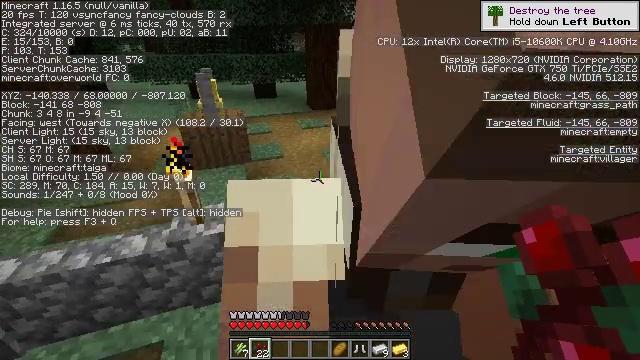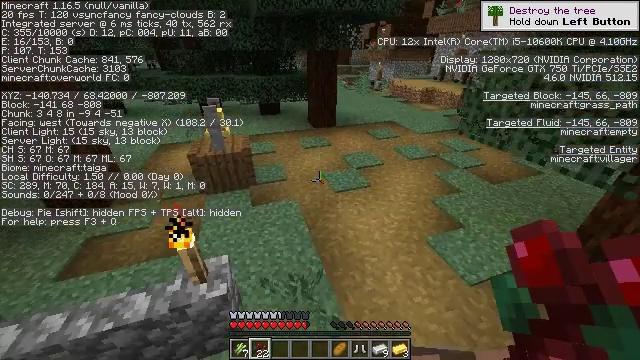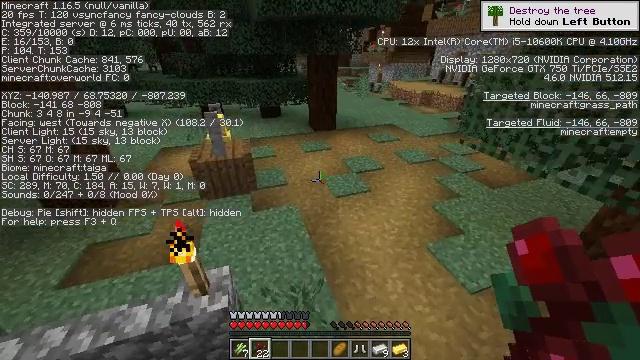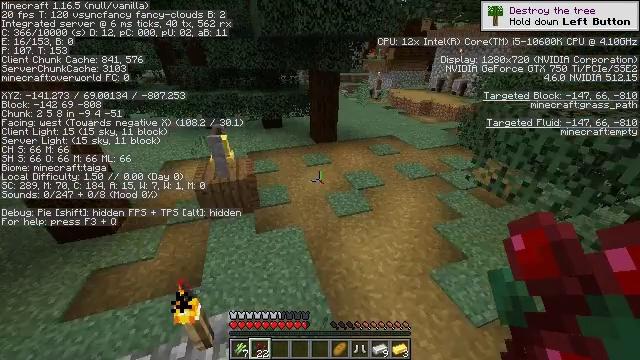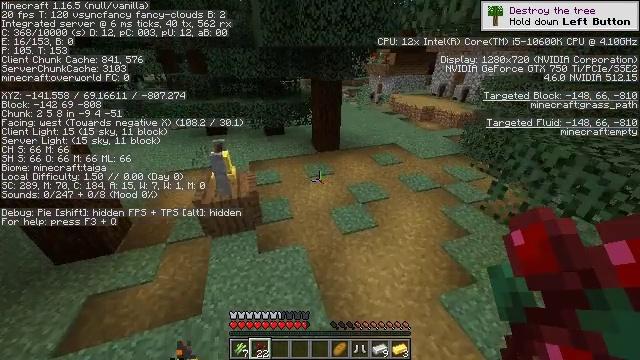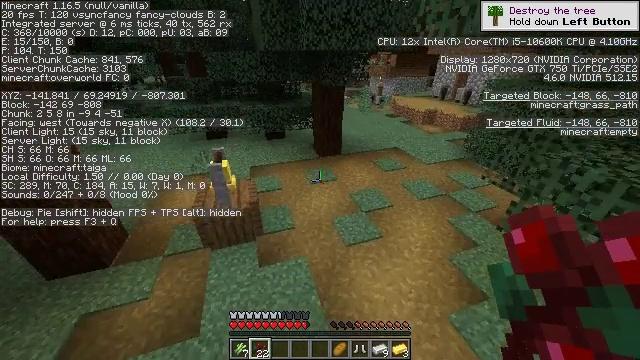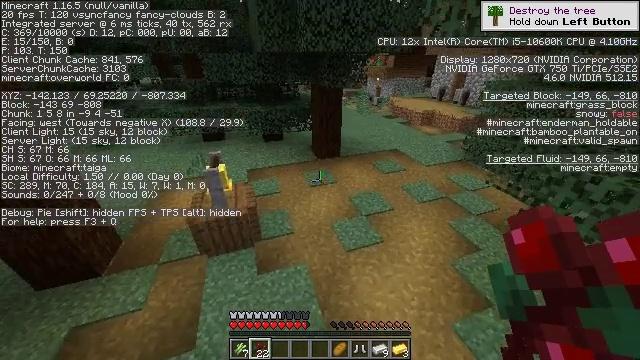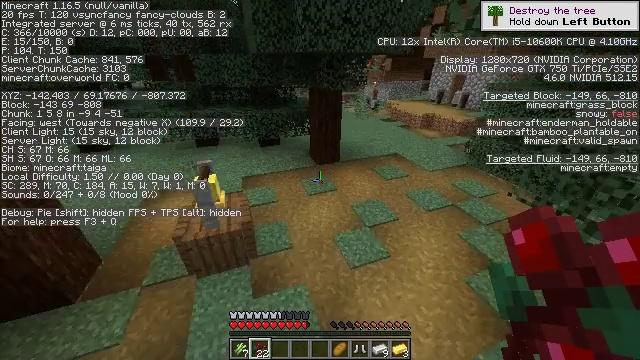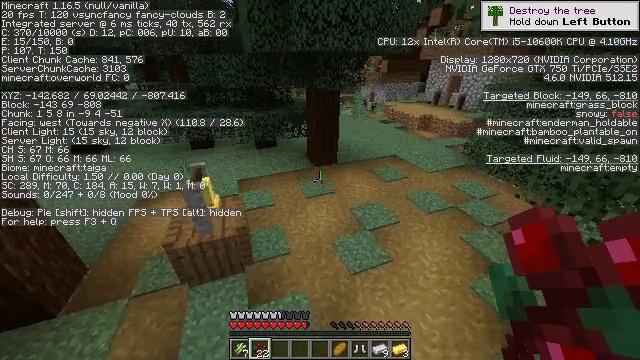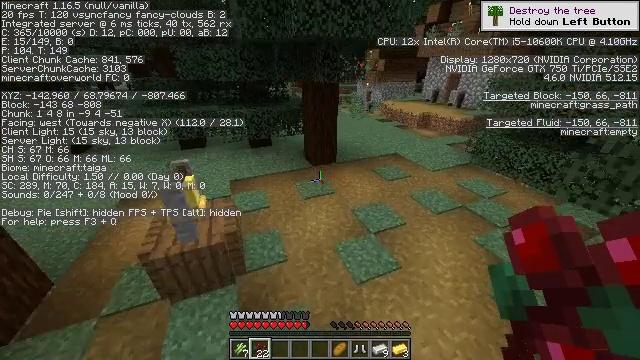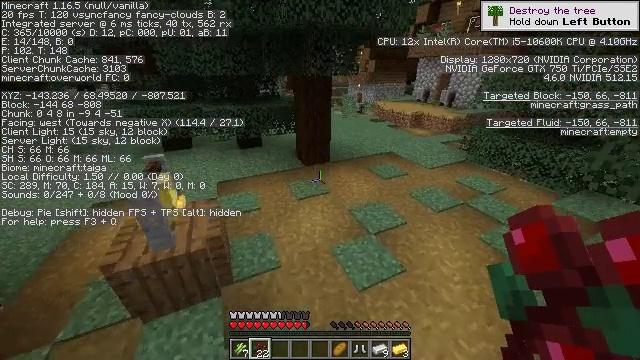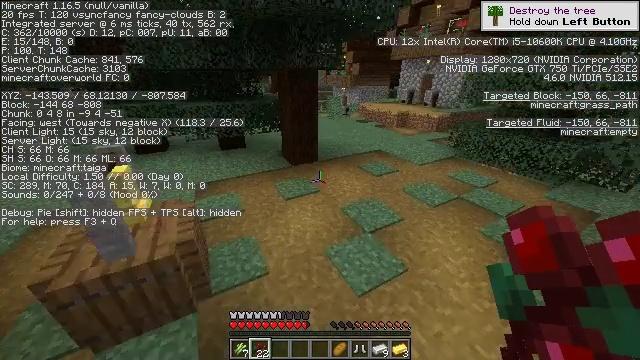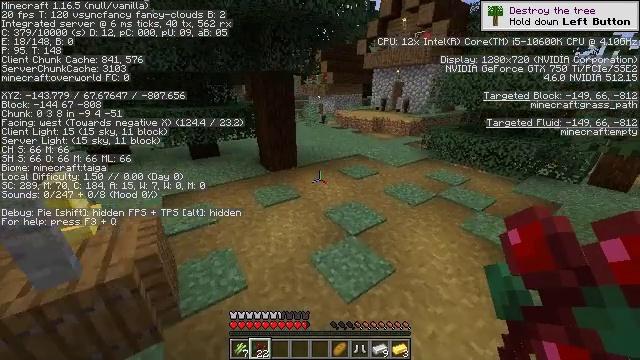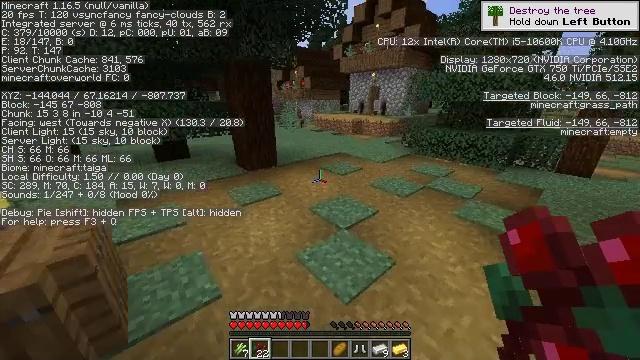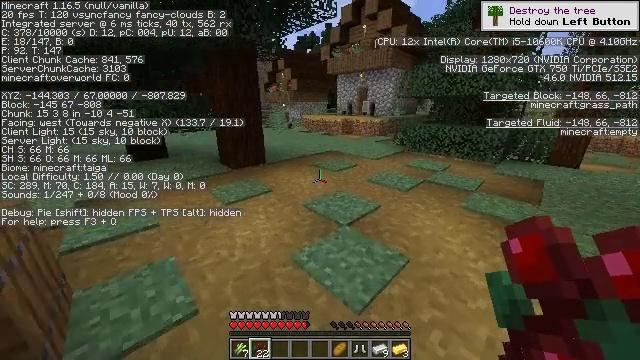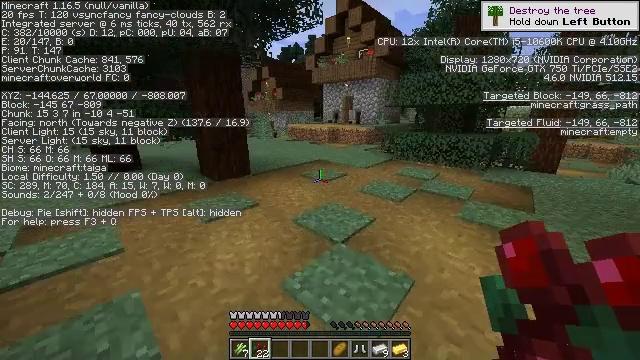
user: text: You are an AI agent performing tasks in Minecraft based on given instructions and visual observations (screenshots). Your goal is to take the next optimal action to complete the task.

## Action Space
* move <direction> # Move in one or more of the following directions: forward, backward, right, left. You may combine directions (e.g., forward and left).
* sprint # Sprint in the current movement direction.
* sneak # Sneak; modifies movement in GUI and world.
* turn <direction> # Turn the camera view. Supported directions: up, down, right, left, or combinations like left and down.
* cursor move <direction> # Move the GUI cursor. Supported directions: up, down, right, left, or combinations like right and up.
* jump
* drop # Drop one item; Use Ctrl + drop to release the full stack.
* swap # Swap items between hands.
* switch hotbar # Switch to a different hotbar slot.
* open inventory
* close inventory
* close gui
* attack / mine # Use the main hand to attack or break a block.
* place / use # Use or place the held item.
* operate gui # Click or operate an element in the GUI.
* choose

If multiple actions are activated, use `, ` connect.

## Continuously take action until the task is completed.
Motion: motion action
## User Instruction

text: Gather a pumpkin block.
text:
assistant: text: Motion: move forward, sprint, jump
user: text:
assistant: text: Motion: move forward, sprint, jump
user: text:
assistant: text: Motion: move forward, jump
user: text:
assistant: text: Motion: move forward, jump
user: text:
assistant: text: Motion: move forward, jump
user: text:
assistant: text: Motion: move forward
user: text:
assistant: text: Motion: move forward, turn right
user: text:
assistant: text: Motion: move forward
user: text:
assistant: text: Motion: move forward, turn right
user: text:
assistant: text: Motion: move forward, turn right and up
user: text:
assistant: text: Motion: move forward, sprint, turn right and up
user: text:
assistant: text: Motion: move forward, sprint, turn right and up
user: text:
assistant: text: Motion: move forward, sprint, turn right and up
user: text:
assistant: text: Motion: move forward, sprint, turn right and up
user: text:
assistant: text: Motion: move forward, turn right and up
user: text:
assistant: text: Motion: move forward, turn right and up
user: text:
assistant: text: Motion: move forward, sprint, turn right
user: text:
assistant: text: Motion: move forward, sprint, turn right and up
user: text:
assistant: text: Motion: move forward, sprint
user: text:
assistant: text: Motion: move forward, sprint, turn right
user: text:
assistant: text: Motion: move forward
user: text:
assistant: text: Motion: move forward
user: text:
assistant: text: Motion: move forward, sprint
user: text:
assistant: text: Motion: move forward, sprint
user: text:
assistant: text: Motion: move forward, sprint
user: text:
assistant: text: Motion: move forward, turn right
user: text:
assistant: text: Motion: move forward, turn right
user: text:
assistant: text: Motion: move forward, turn right
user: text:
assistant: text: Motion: move forward, turn right
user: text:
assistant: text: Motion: move forward, turn right